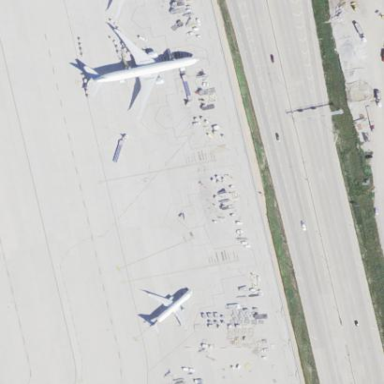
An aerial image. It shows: Apron at the airport.